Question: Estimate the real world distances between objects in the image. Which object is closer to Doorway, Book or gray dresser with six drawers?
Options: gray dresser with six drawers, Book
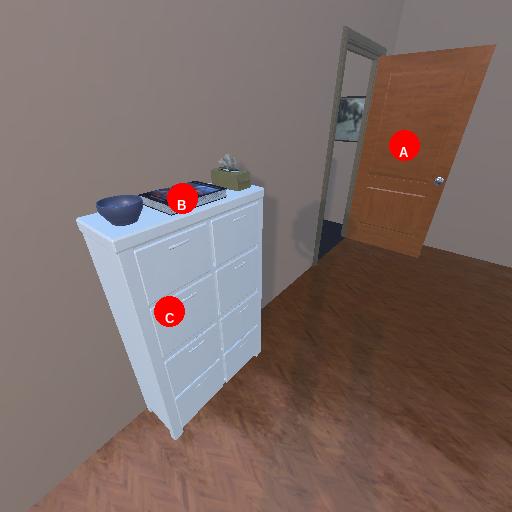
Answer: gray dresser with six drawers